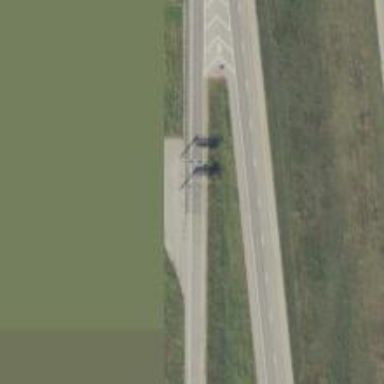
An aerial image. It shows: Toll gantry on the road.